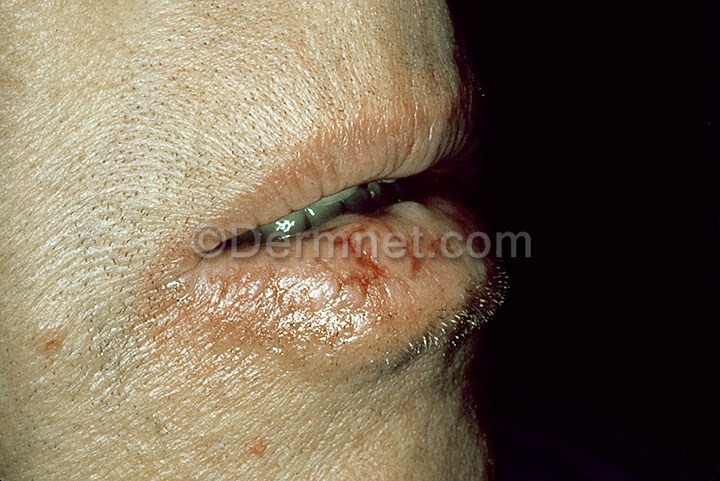
Disease: Actinic Keratosis Basal Cell Carcinoma and other Malignant Lesions